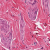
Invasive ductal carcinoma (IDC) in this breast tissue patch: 0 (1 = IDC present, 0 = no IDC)